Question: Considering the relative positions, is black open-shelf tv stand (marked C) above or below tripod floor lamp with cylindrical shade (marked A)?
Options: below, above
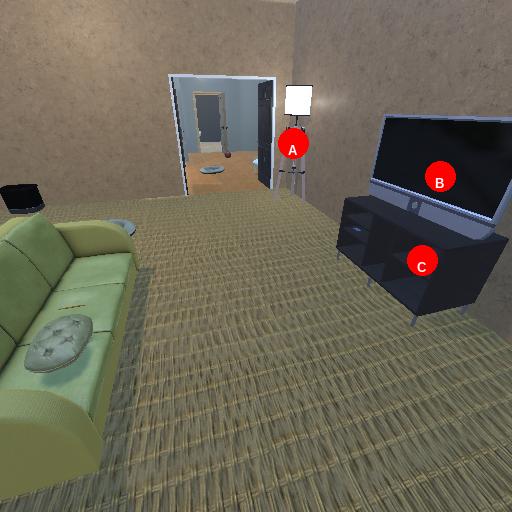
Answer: below